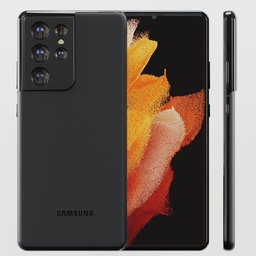
Label: electronics